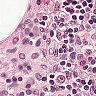
Metastatic tissue present: no